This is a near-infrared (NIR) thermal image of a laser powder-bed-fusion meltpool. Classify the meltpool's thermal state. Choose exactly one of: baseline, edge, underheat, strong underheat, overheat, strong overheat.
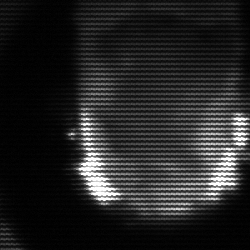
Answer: baseline